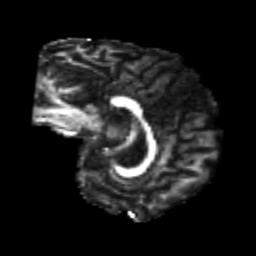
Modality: FA
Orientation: sagittal
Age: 24
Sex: male
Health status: healthy
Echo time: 0.074 s